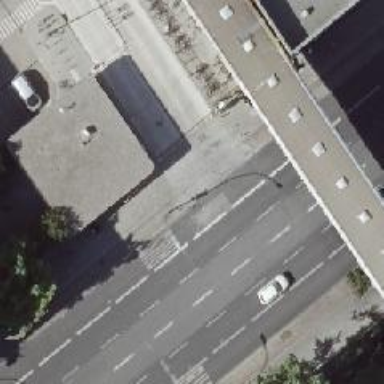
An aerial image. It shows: Road crossing with traffic signals.